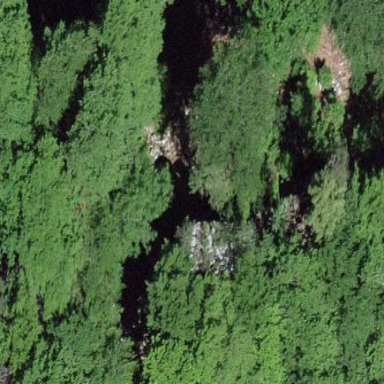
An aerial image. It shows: Cliff in nature.